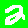
Digit: 2